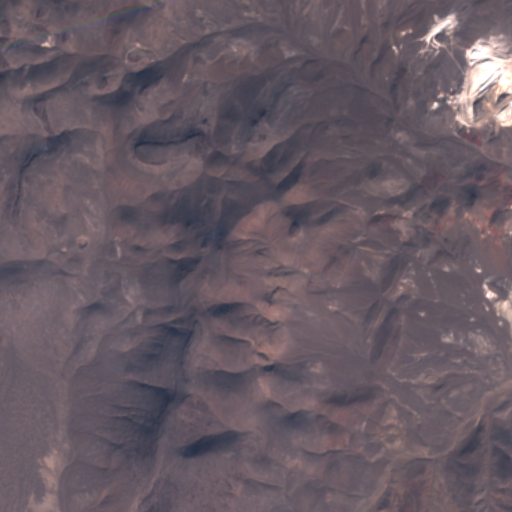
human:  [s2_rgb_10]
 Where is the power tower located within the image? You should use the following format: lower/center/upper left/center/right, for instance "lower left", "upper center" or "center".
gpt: The power tower is located in the lower right of the image.
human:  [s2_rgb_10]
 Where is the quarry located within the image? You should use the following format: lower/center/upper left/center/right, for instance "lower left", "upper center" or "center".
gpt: The quarry is located in the upper right of the image.
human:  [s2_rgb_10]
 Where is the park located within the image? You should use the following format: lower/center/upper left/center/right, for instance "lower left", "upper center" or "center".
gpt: There is no park in the image.